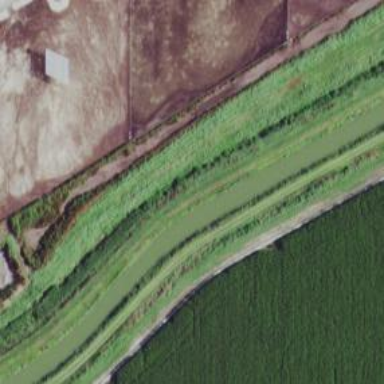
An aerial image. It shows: Canal.